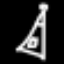
Label: The Eiffel Tower